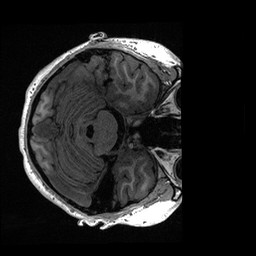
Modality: T1w
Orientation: axial
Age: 18
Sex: male
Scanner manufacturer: ge
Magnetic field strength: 3 T
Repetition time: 0.006952 s
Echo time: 0.00292 s